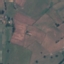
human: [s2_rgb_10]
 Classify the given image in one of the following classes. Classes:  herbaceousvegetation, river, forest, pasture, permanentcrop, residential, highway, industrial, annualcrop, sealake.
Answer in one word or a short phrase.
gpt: Pasture